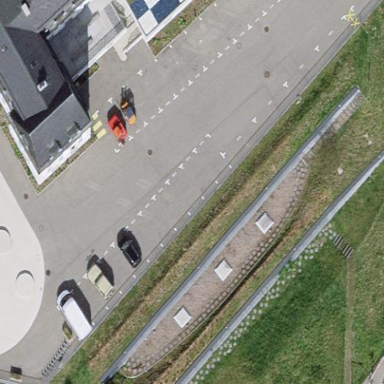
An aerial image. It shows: Parking area.